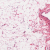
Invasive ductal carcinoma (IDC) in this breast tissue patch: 0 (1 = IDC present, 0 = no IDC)